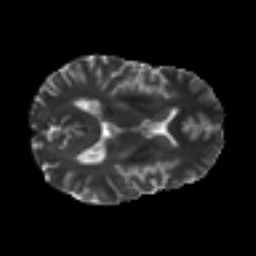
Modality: T2w
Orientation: axial
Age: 37
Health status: ill
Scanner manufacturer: philips
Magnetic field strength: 3 T
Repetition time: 9 s
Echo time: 0.127 s